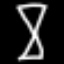
Label: hourglass